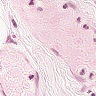
Metastatic tissue present: no